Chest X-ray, PA view. Patient: 37 years old, sex F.
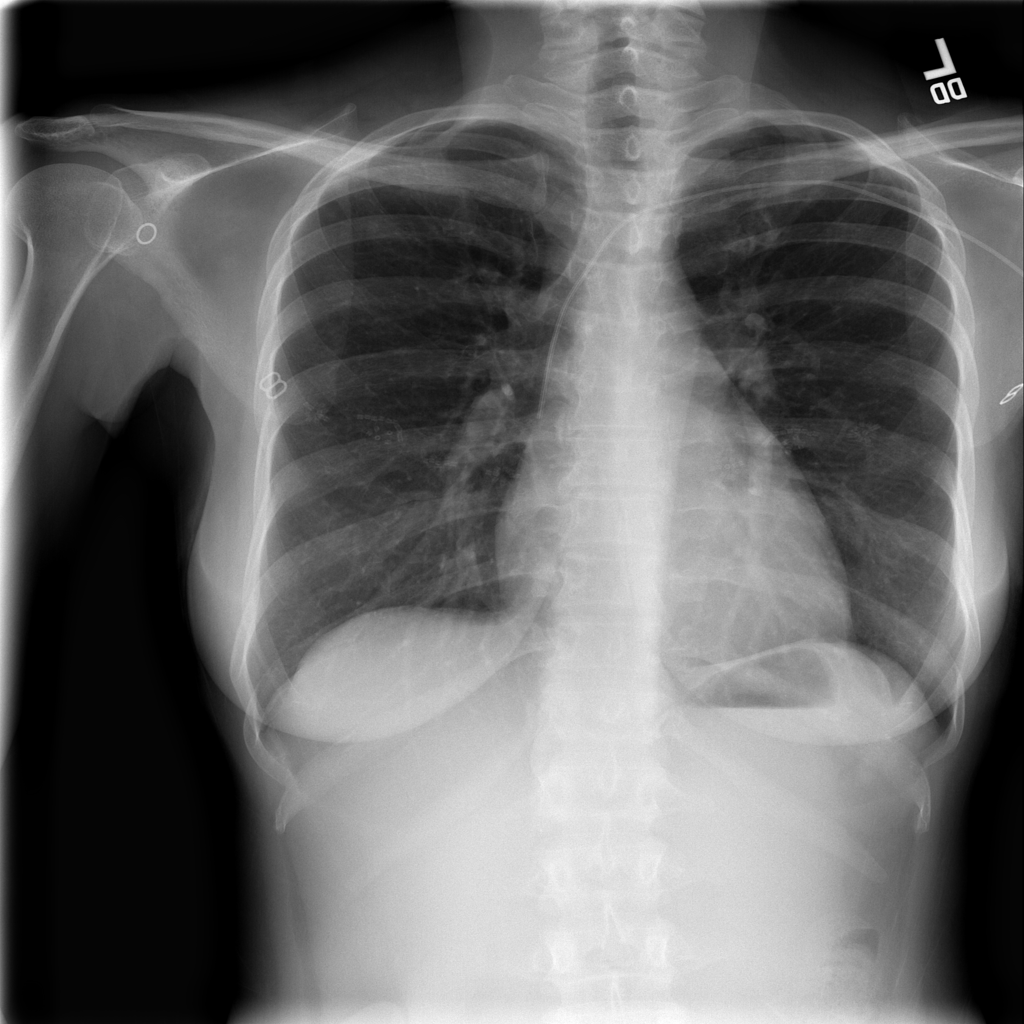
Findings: No Finding